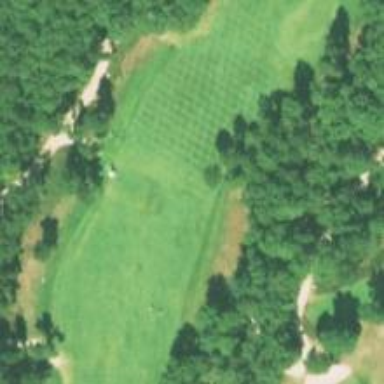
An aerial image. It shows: Rough grassy area used for golf.